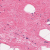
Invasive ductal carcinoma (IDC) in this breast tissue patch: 0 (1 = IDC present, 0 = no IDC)